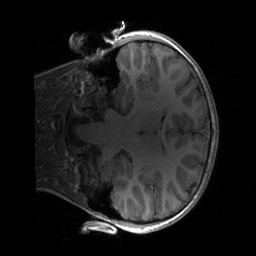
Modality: T1w
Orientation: coronal
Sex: male
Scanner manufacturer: siemens
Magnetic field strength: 3 T
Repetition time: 1.9 s
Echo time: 0.00243 s